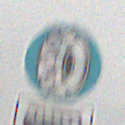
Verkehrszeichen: SchneekettenVorgeschrieben
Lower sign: HinweisDurchSinnbild13
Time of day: MorningAfternoon
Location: Outdoor (Nature)
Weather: Overcast
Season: Winter
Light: Natural